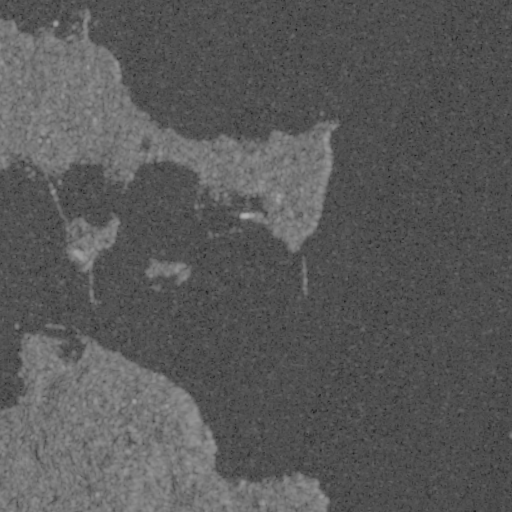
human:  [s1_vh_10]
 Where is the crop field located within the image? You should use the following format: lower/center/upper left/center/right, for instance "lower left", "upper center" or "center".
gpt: The crop field is located in the lower left of the image.
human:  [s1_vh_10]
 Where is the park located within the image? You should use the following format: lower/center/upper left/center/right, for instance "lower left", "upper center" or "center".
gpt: The park is located in the center left of the image.
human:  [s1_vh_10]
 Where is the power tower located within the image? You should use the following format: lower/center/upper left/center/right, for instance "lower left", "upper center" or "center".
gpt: The power tower is located in the upper left of the image.
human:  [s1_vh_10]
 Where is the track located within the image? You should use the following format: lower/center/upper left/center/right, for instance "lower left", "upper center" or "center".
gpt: There is no track in the image.

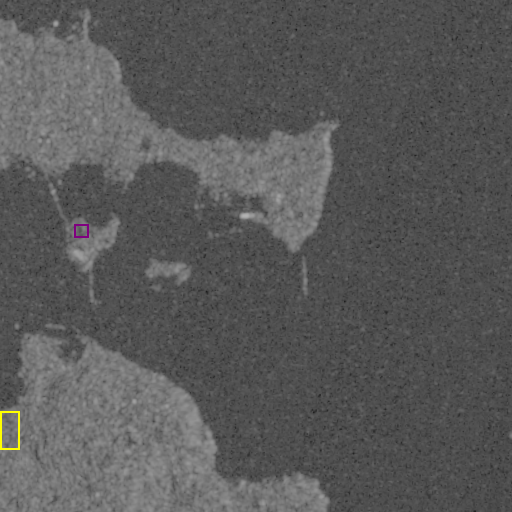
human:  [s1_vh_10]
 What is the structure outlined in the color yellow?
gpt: The structure outlined in yellow is a crop field.
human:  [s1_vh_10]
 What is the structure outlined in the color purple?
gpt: The structure outlined in purple is a park.
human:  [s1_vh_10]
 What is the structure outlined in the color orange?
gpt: There is no orange outline.